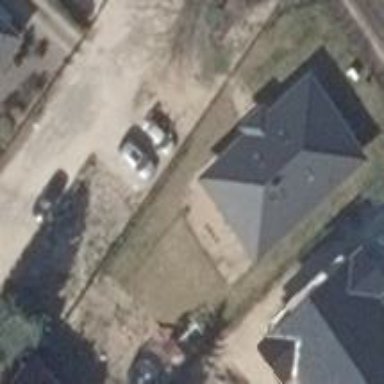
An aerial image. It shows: Residential building with hipped roof.